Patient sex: F
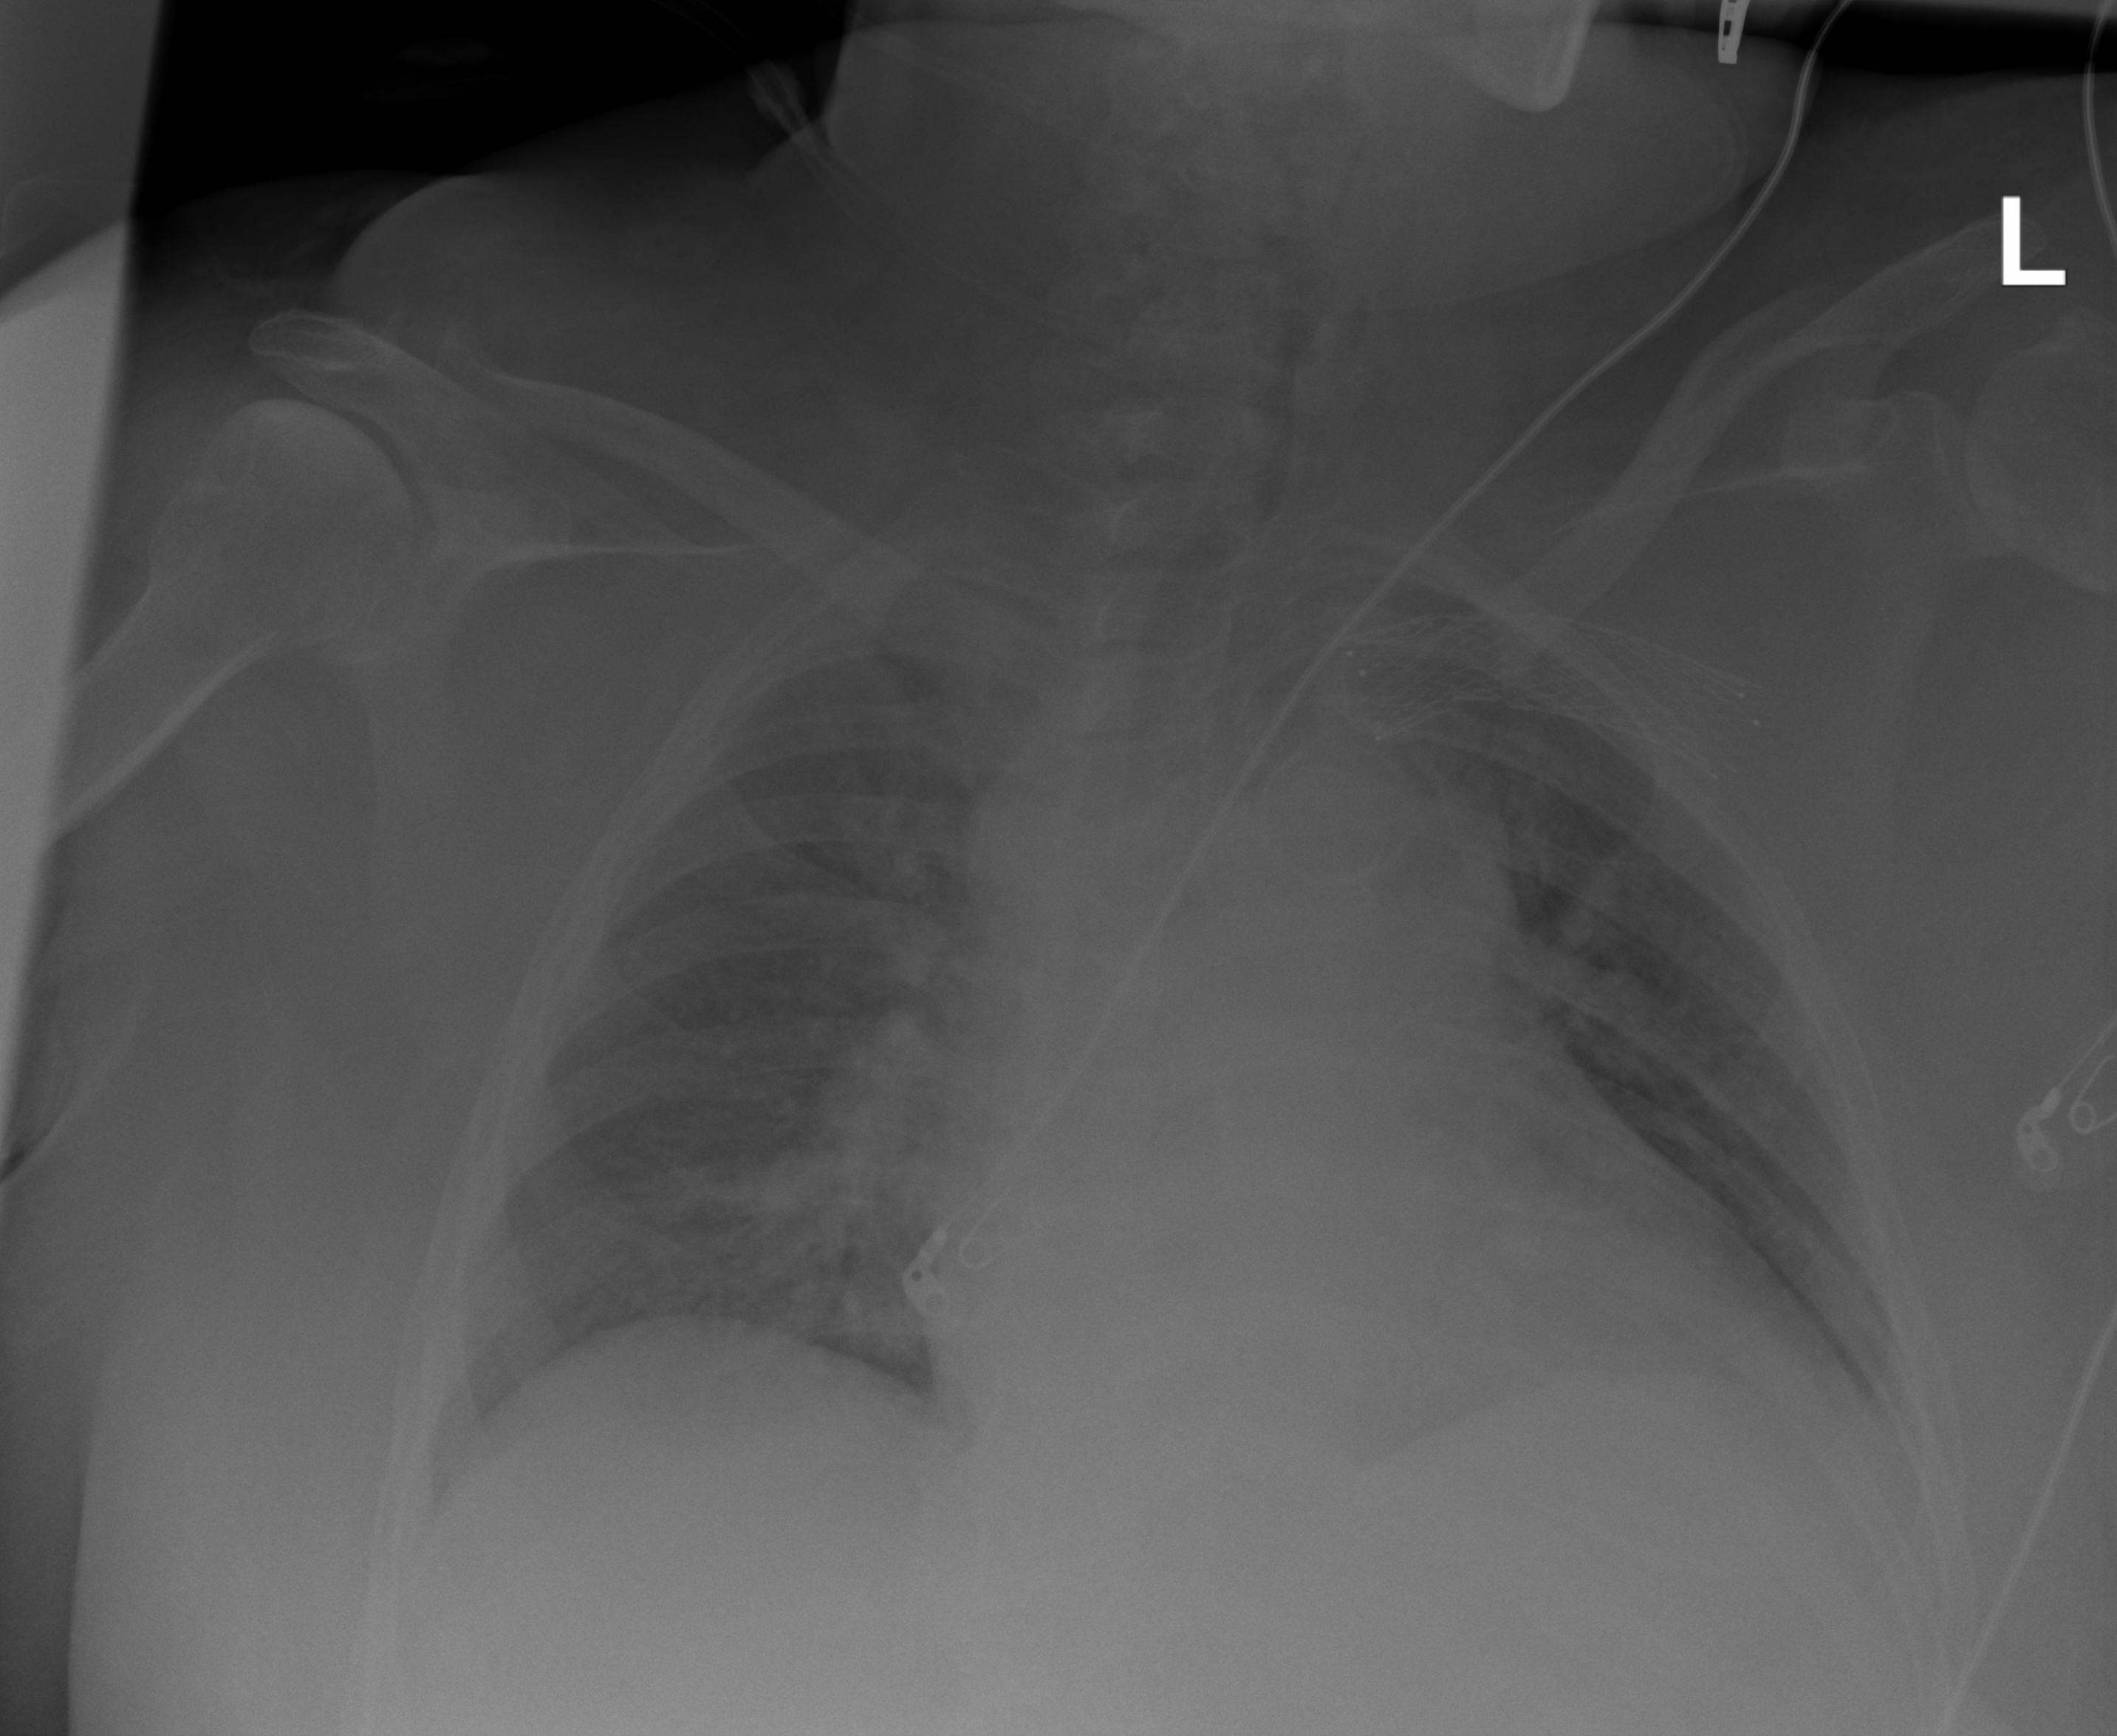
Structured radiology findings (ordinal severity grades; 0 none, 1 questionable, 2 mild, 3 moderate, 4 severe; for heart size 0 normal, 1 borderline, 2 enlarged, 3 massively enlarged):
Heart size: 2
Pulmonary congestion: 2
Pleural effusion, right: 0
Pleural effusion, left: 0
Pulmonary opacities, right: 2
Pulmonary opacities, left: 0
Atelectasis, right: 2
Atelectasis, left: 0